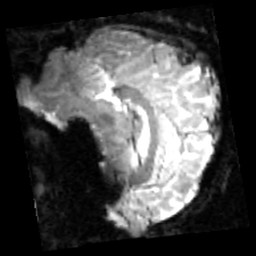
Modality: inplaneT2
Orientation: sagittal
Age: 32
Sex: male